Field crop: maize
Growth stage: 2
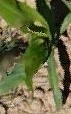
Species: maize